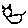
Label: cat